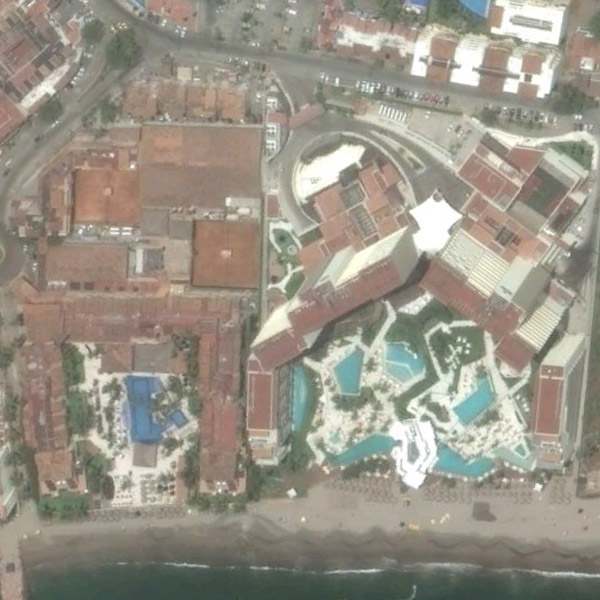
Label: Resort